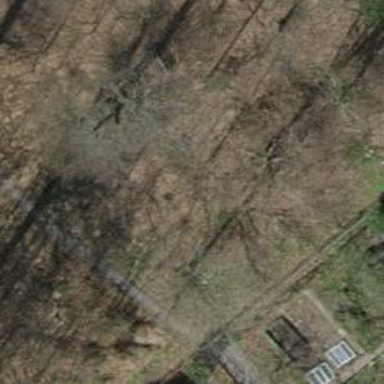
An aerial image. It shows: Brown bench.